Question: I cannot figure out what the issue is with my PHP but the INSERT function seems to fail at all times. I have the correct table rows listed but there could just be a simple syntax issue. If that code is needed, I can supply it also. Here's my PHP and database structure:

'''
<?php
$con = mysql_connect('***','***','***');
if (!$con)
{
echo "Failed to make connection.";
exit;
}
$db = mysql_select_db('***');
if (!$db)
{
echo "Failed to select db.";
exit;
}
$username = $_POST['username'];
$password = $_POST['password'];
$name = $_POST['name'];
$email = $_POST['email'];
$sql = "SELECT username,email FROM Users WHERE username = '" . $username . "' OR email = '" . $email . "'";
$query = mysql_query($sql);
if (mysql_num_rows($query) > 0)
{
echo "That username or email already exists";
}
else
{
$insert = "INSERT INTO Users(username,password,name,email) VALUES ('" . $username . "','" . $password . "','" . $name . "','" . $email . "')";
$query = mysql_query($insert);
if ($query)
{
echo "Thanks for registering. You may now login.";
}
else
{
echo "Insert failed";
}
}
?>
'''
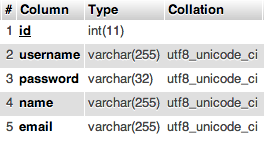
Answer: Throw the error if the query fails so you can see what's happening. Take this out before you go live though.
'''
$query = mysql_query($insert);
if (!$query) {
die('Invalid query: ' . mysql_error());
} else {
echo "Thanks for registering. You may now login.";
}
'''
Also a couple of suggestions for your login form. Escape the stuff your inputting into your database using <URL>. I'd also recommend finding a good regex to validate the email before you save it. And even hashing the password at a minimum.